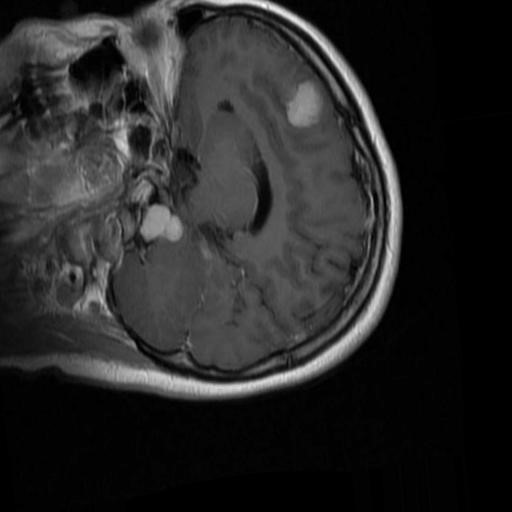
Label: brain_menin